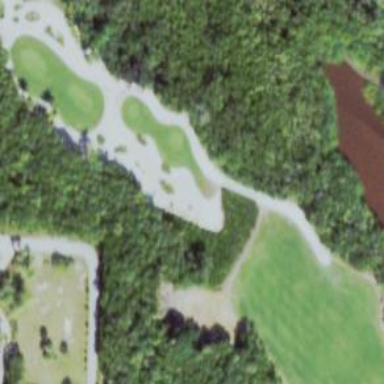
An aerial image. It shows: Rough area on grassy golf course.